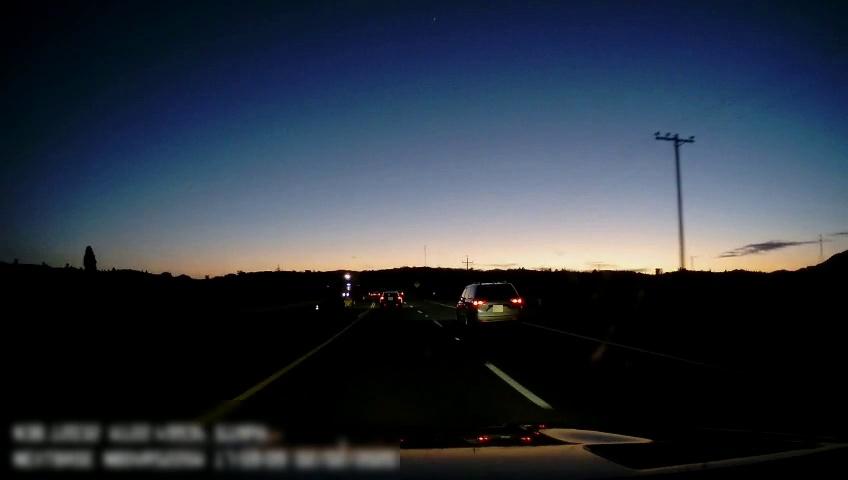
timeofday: Dusk/Dawn/Twilight
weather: Sunny
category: Drivable Space
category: Vehicles | SUV
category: Vehicles | Car
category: Lanes | Current Lane
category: Lanes | Current Lane
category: Lanes | Alternate Lane